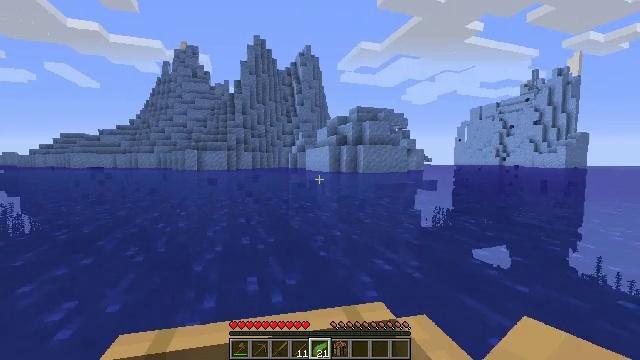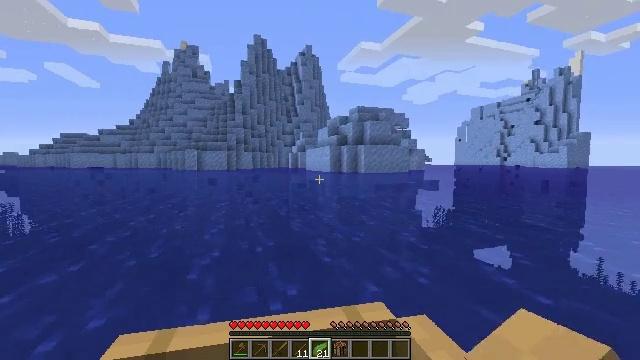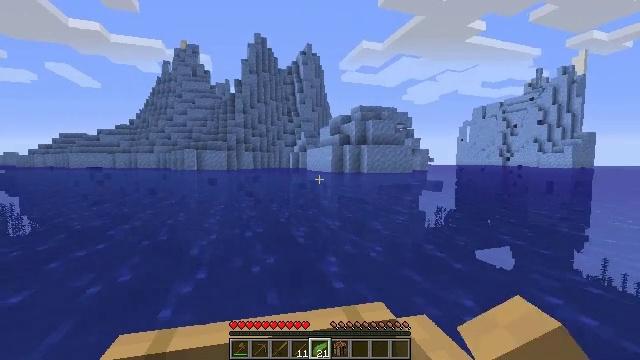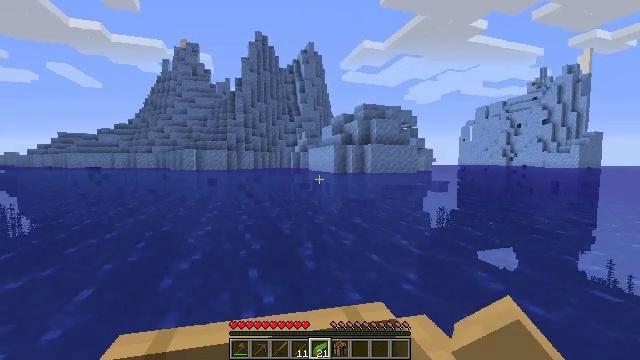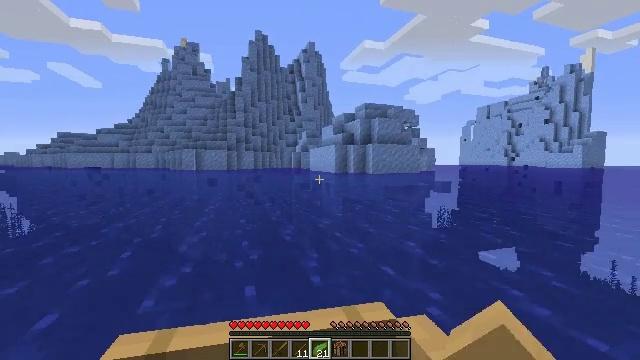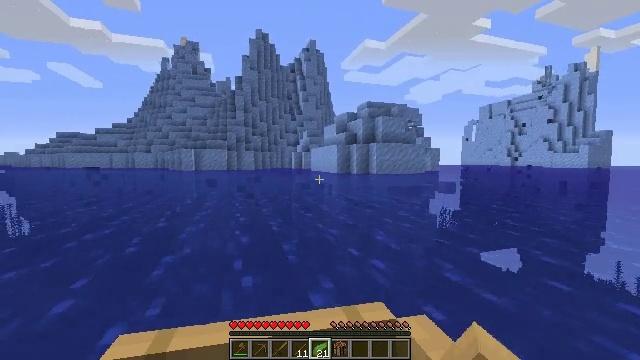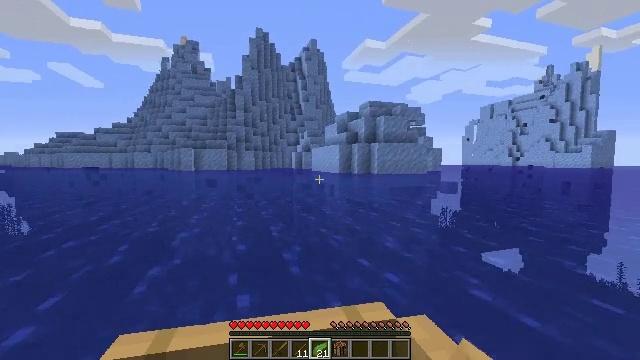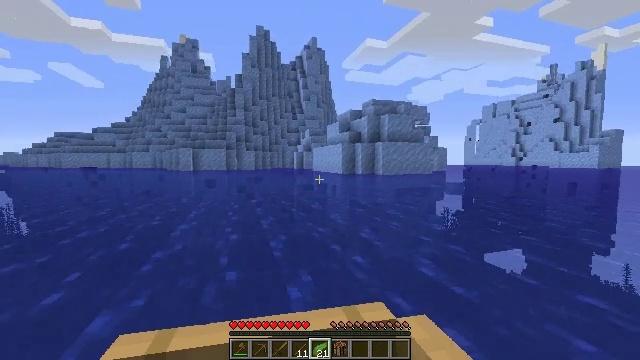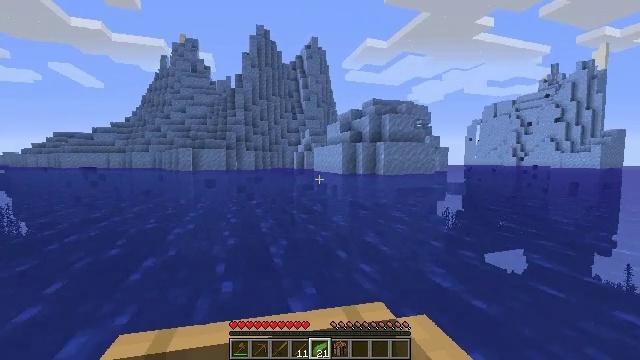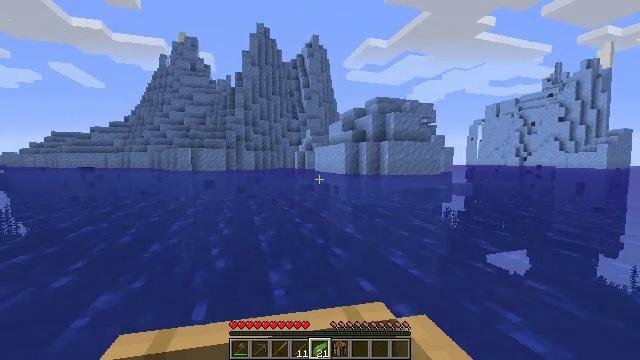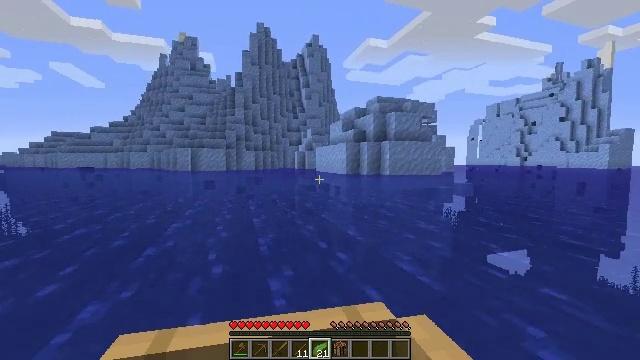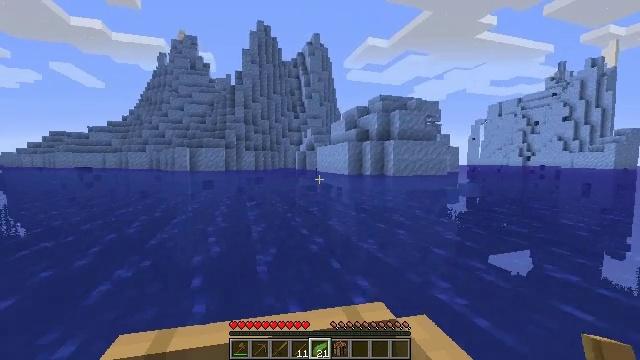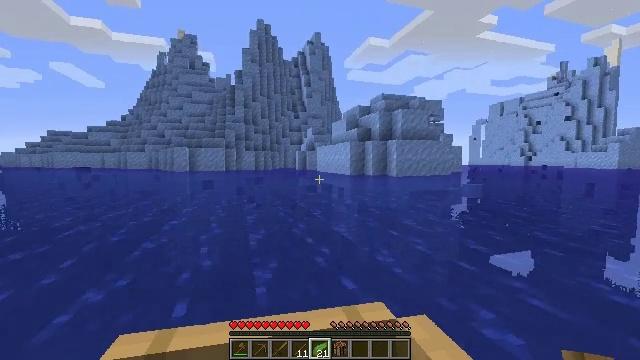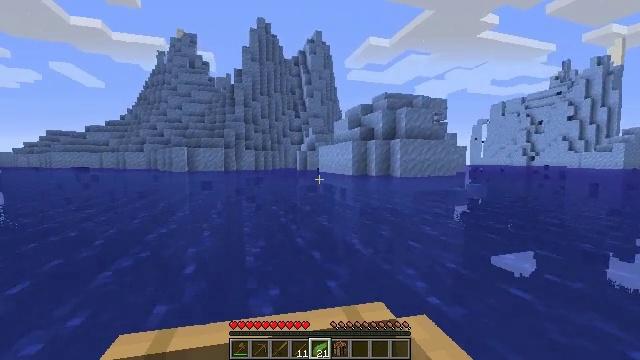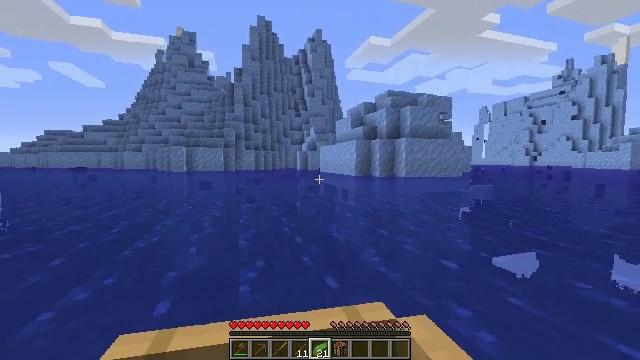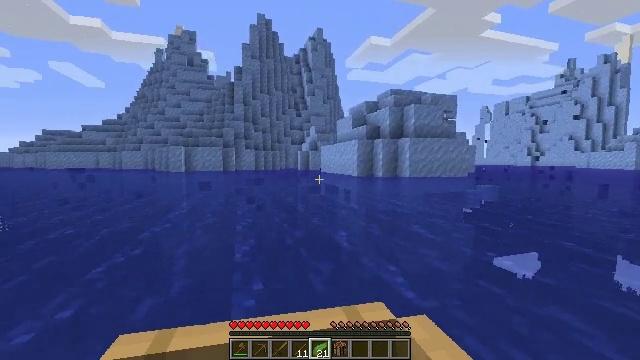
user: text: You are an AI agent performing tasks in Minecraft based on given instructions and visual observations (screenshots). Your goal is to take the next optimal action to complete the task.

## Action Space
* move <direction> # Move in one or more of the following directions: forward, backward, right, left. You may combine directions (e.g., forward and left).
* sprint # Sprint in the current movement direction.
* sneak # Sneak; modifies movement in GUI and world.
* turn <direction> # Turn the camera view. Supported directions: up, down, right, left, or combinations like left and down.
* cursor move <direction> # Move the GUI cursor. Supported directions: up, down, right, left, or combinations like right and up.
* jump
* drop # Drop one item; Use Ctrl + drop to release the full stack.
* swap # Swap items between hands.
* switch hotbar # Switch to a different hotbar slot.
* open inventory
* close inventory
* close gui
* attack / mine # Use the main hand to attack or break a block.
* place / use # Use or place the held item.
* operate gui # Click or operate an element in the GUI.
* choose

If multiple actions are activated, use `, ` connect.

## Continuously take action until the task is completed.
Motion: motion action
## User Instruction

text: Remove kelp and place it on the ground.
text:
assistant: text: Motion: move forward
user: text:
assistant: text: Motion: move forward
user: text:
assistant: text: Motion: move forward
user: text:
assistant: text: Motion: move forward
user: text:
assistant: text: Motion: move forward
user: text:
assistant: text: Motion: move forward
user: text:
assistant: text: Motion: move forward
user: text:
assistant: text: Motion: move forward
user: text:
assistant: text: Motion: move forward
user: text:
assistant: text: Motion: move forward
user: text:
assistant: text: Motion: move forward
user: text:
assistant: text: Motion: move forward
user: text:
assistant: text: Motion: move forward
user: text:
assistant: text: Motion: move forward
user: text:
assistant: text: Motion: move forward
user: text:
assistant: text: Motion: move forward
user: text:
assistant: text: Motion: move forward and move left
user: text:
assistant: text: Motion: move forward and move left
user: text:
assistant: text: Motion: move forward and move left
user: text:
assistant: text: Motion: move forward and move left
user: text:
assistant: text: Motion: move forward
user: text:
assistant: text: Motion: move forward
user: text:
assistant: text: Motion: move forward
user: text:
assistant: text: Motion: move forward
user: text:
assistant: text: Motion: move forward
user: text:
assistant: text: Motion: move forward
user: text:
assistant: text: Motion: move forward
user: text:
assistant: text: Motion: move forward
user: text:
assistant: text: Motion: move forward
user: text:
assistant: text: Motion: move forward